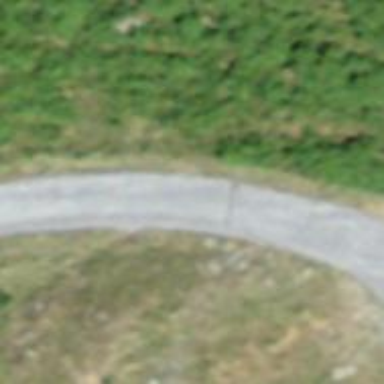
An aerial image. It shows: Service road with smooth asphalt surface of grade 1 tracktype.